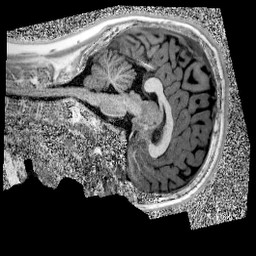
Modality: UNIT1
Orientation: sagittal
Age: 11
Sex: male
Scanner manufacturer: siemens
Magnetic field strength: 3 T
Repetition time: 4 s
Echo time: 0.00299 s